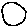
Label: circle